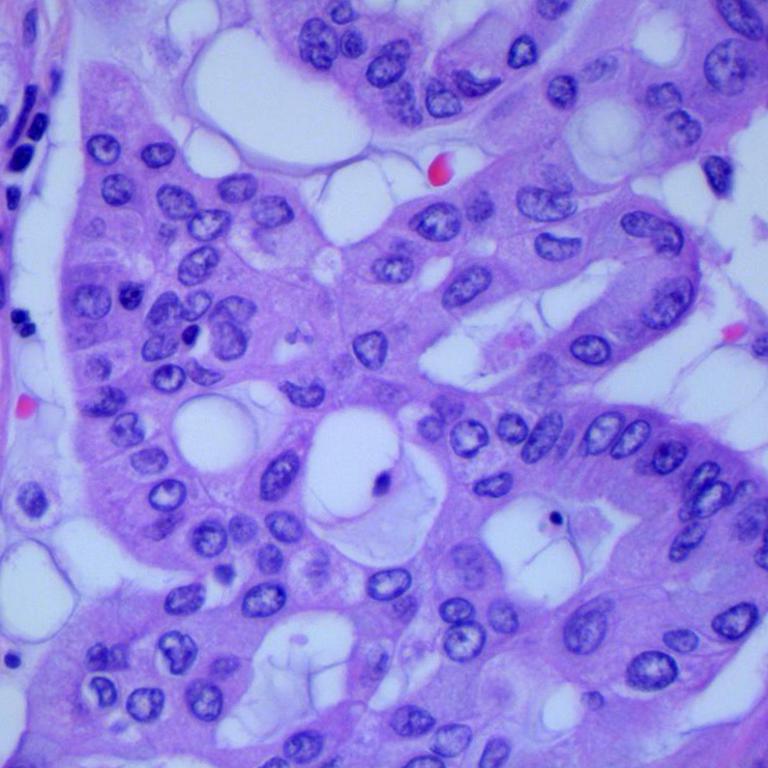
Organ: lung
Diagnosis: adenocarcinomas